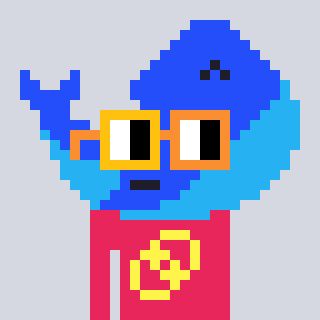
a pixel art character with square yellow and orange glasses, a whale-shaped head and a redpinkish-colored body on a cool background